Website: home-depot
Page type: customer-info-address
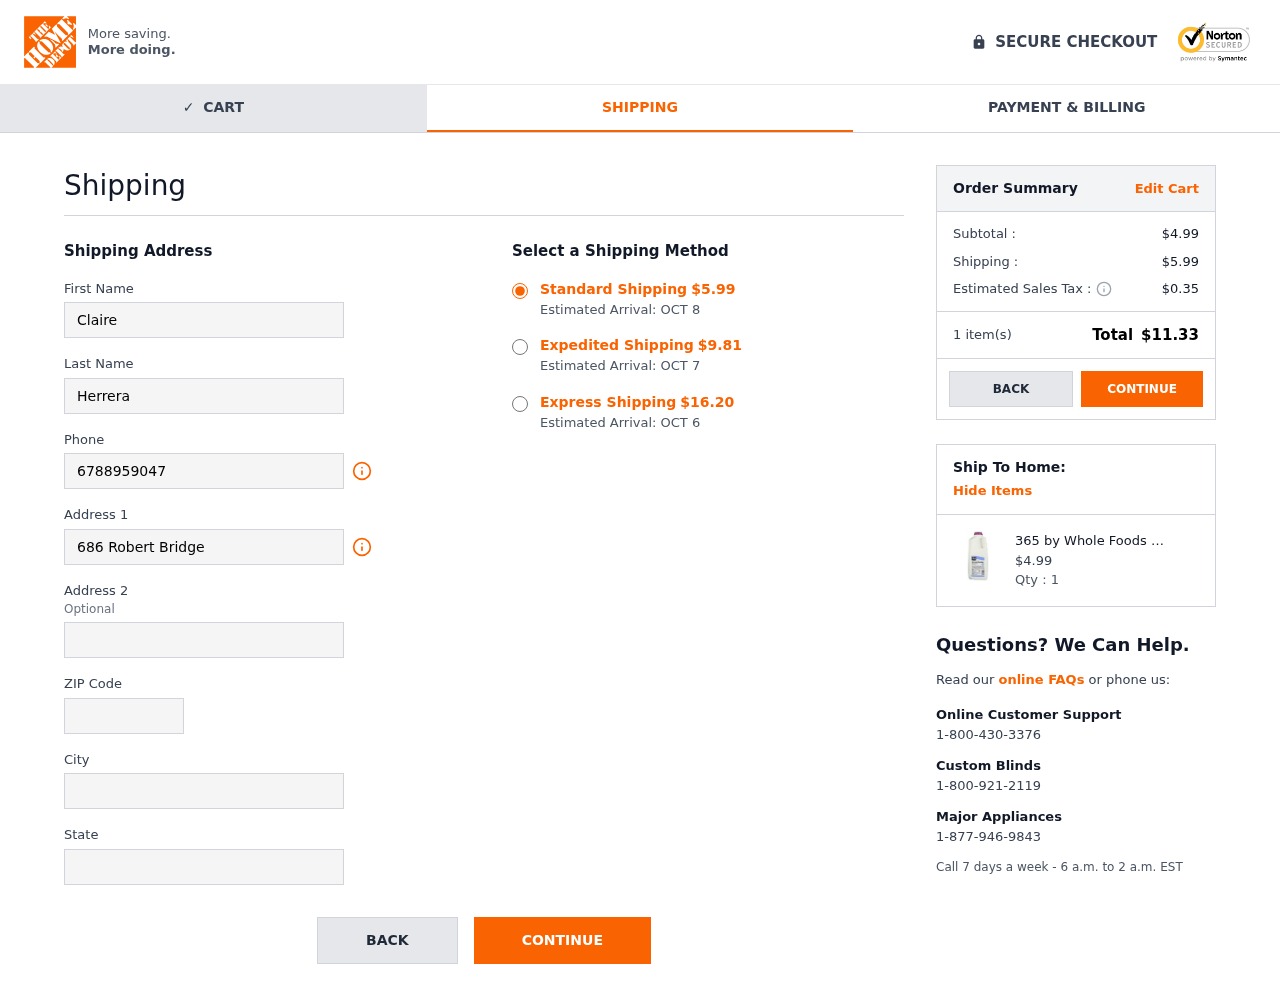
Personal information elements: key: PII_CITY
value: Elizabethfort
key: PII_FIRSTNAME
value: Claire
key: PII_LASTNAME
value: Herrera
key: PII_PHONE
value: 6788959047
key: PII_POSTCODE
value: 50780
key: PII_STATE
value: MP
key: PII_STREET
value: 686 Robert Bridge
Product elements: key: PRODUCT1_NAME
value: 365 by Whole Foods Market, Grade A Reduced Fat Milk, 64 Fl Oz (Packaging May Vary)
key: PRODUCT1_PRICE
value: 4.99
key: PRODUCT1_QUANTITY
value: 1
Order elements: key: ORDER_SHIPPING_COST
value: $5.99
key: ORDER_DELIVERY_DATE
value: Estimated Arrival: OCT 8
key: ORDER_SHIPPING_COST_EXPEDITED
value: $9.81
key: ORDER_DELIVERY_DATE_EXPEDITED
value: Estimated Arrival: OCT 7
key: ORDER_SHIPPING_COST_EXPRESS
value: $16.20
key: ORDER_DELIVERY_DATE_EXPRESS
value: Estimated Arrival: OCT 6
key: ORDER_SUBTOTAL
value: $4.99
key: ORDER_TAX
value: $0.35
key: ORDER_NUM_ITEMS
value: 1 item(s)
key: ORDER_TOTAL
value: $11.33